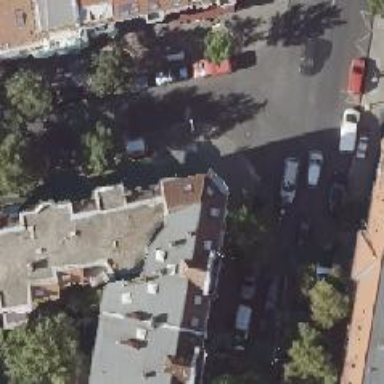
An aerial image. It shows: Bakery.